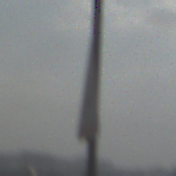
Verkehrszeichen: DoppelkurveRechts
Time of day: MorningAfternoon
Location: Outdoor (Suburban)
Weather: PartlyCloudy
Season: NotSpecified
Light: Natural